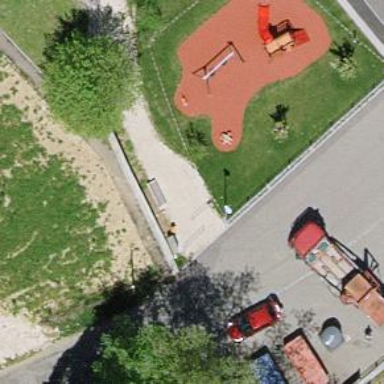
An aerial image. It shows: Playground with springy equipment.